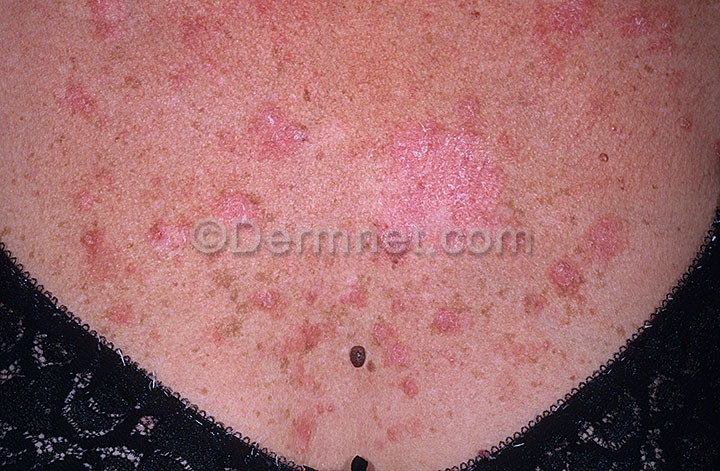
Disease: Lupus and other Connective Tissue diseases